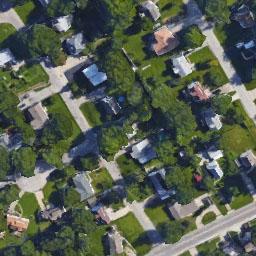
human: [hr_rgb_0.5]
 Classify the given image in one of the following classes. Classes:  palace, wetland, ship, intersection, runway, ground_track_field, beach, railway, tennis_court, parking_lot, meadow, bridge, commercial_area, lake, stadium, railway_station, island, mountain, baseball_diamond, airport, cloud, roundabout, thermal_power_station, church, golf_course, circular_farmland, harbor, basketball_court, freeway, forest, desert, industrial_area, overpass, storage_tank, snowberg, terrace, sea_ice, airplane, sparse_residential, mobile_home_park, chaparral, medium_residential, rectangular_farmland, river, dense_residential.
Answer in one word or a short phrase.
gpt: medium_residential